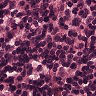
Metastatic tissue present: no